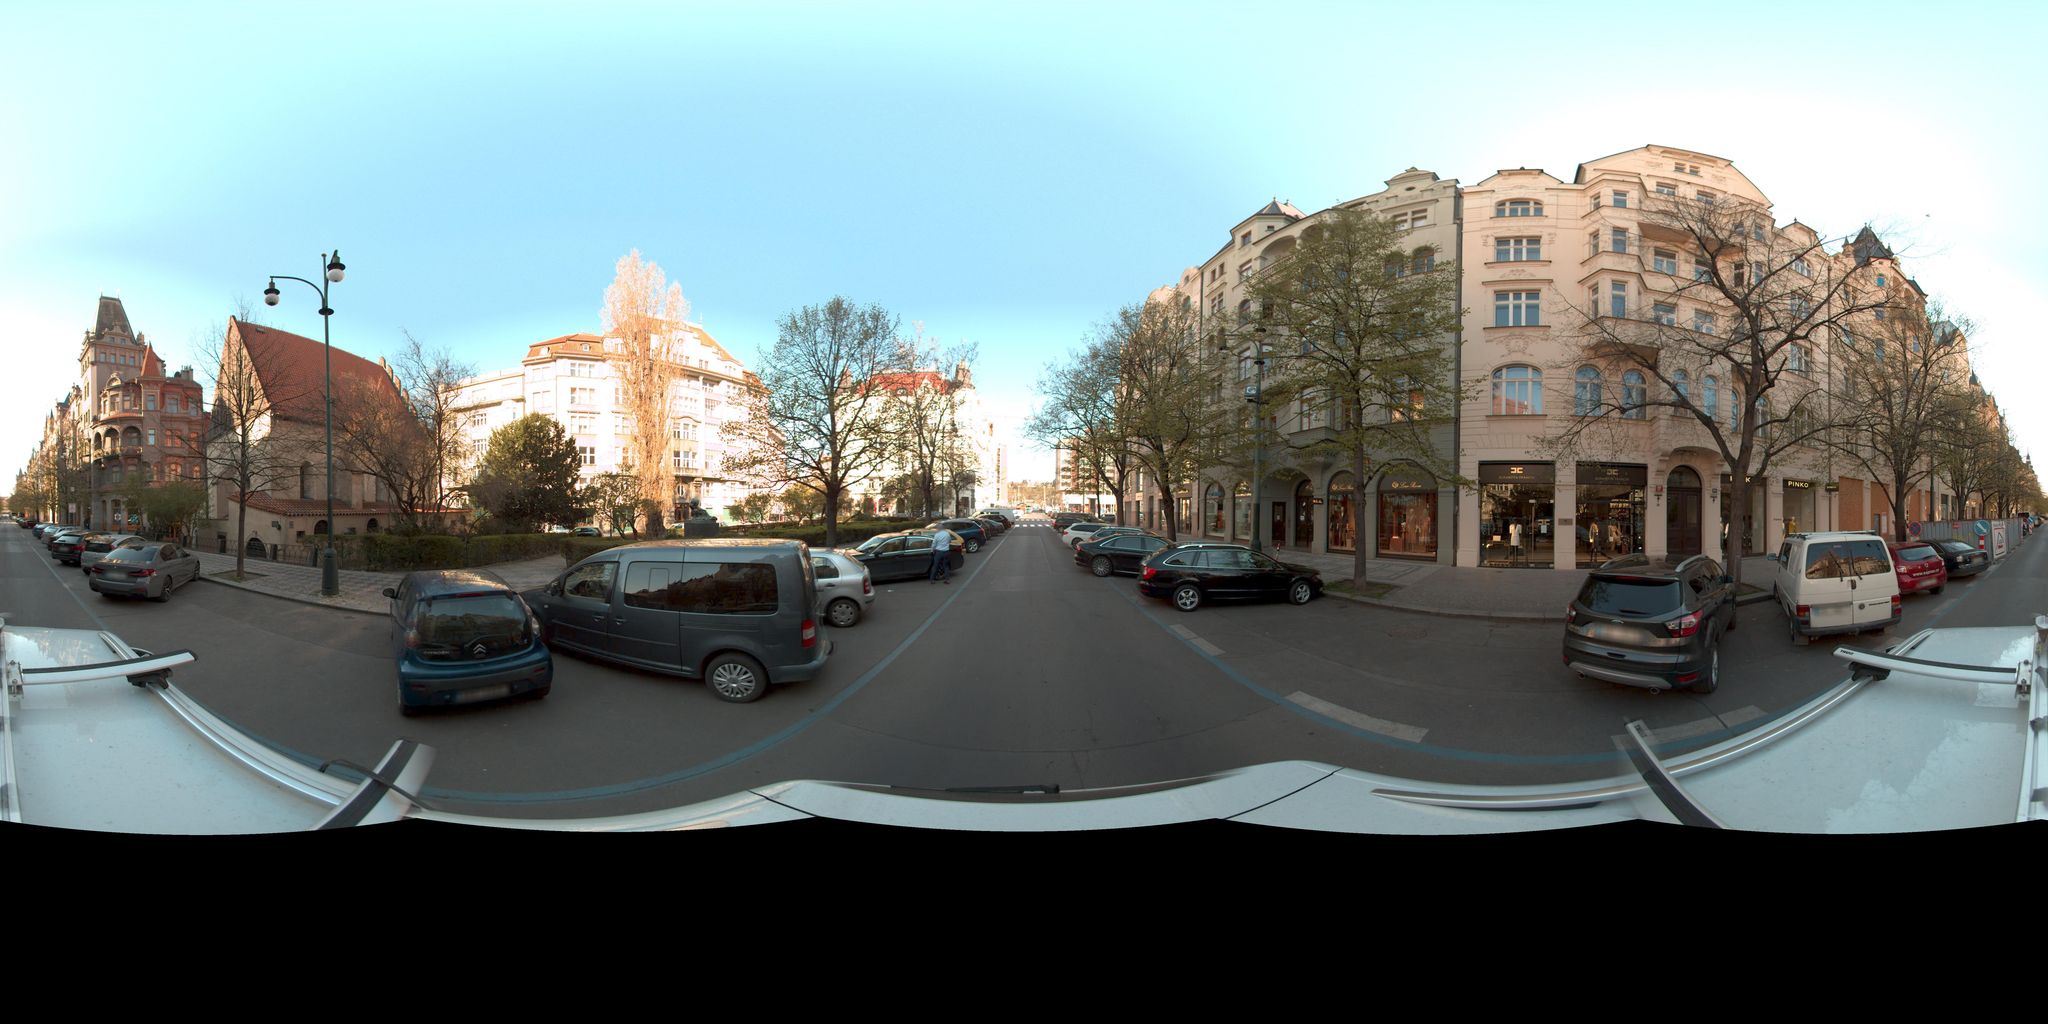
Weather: clear
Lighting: day
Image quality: good
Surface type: driving surface
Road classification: residential
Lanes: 1
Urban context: urban centre
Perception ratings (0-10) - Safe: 3.73, Lively: 9.63, Beautiful: 7.67, Boring: 2.14, Depressing: 1.1, Wealthy: 4.55